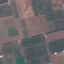
Land use / land cover class: PermanentCrop